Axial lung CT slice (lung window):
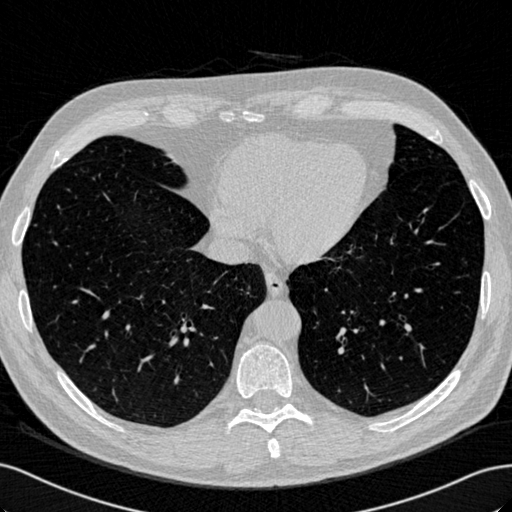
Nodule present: no